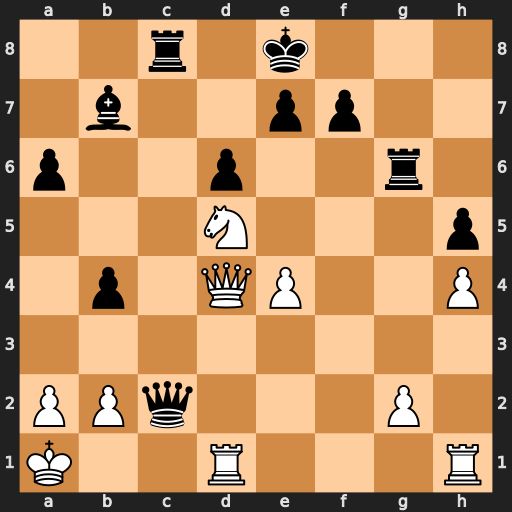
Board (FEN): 2r1k3/1b2pp2/p2p2r1/3N3p/1p1QP2P/8/PPq3P1/K2R3R
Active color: w
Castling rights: -
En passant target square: -
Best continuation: Qh8+ Kd7 Nb6+ Ke6 Nxc8